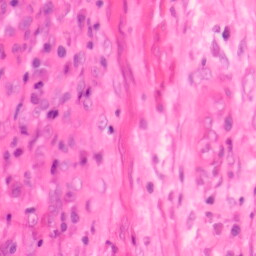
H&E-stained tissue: Colon